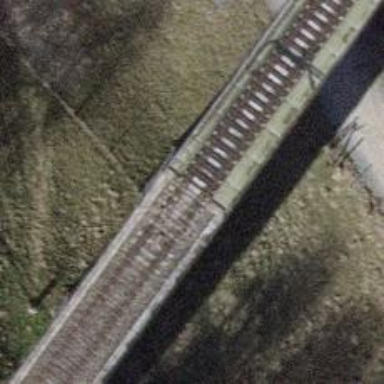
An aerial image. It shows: Preserved railway bridge with one track. The railway is electrified with contact line.